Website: macys
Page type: billing-address
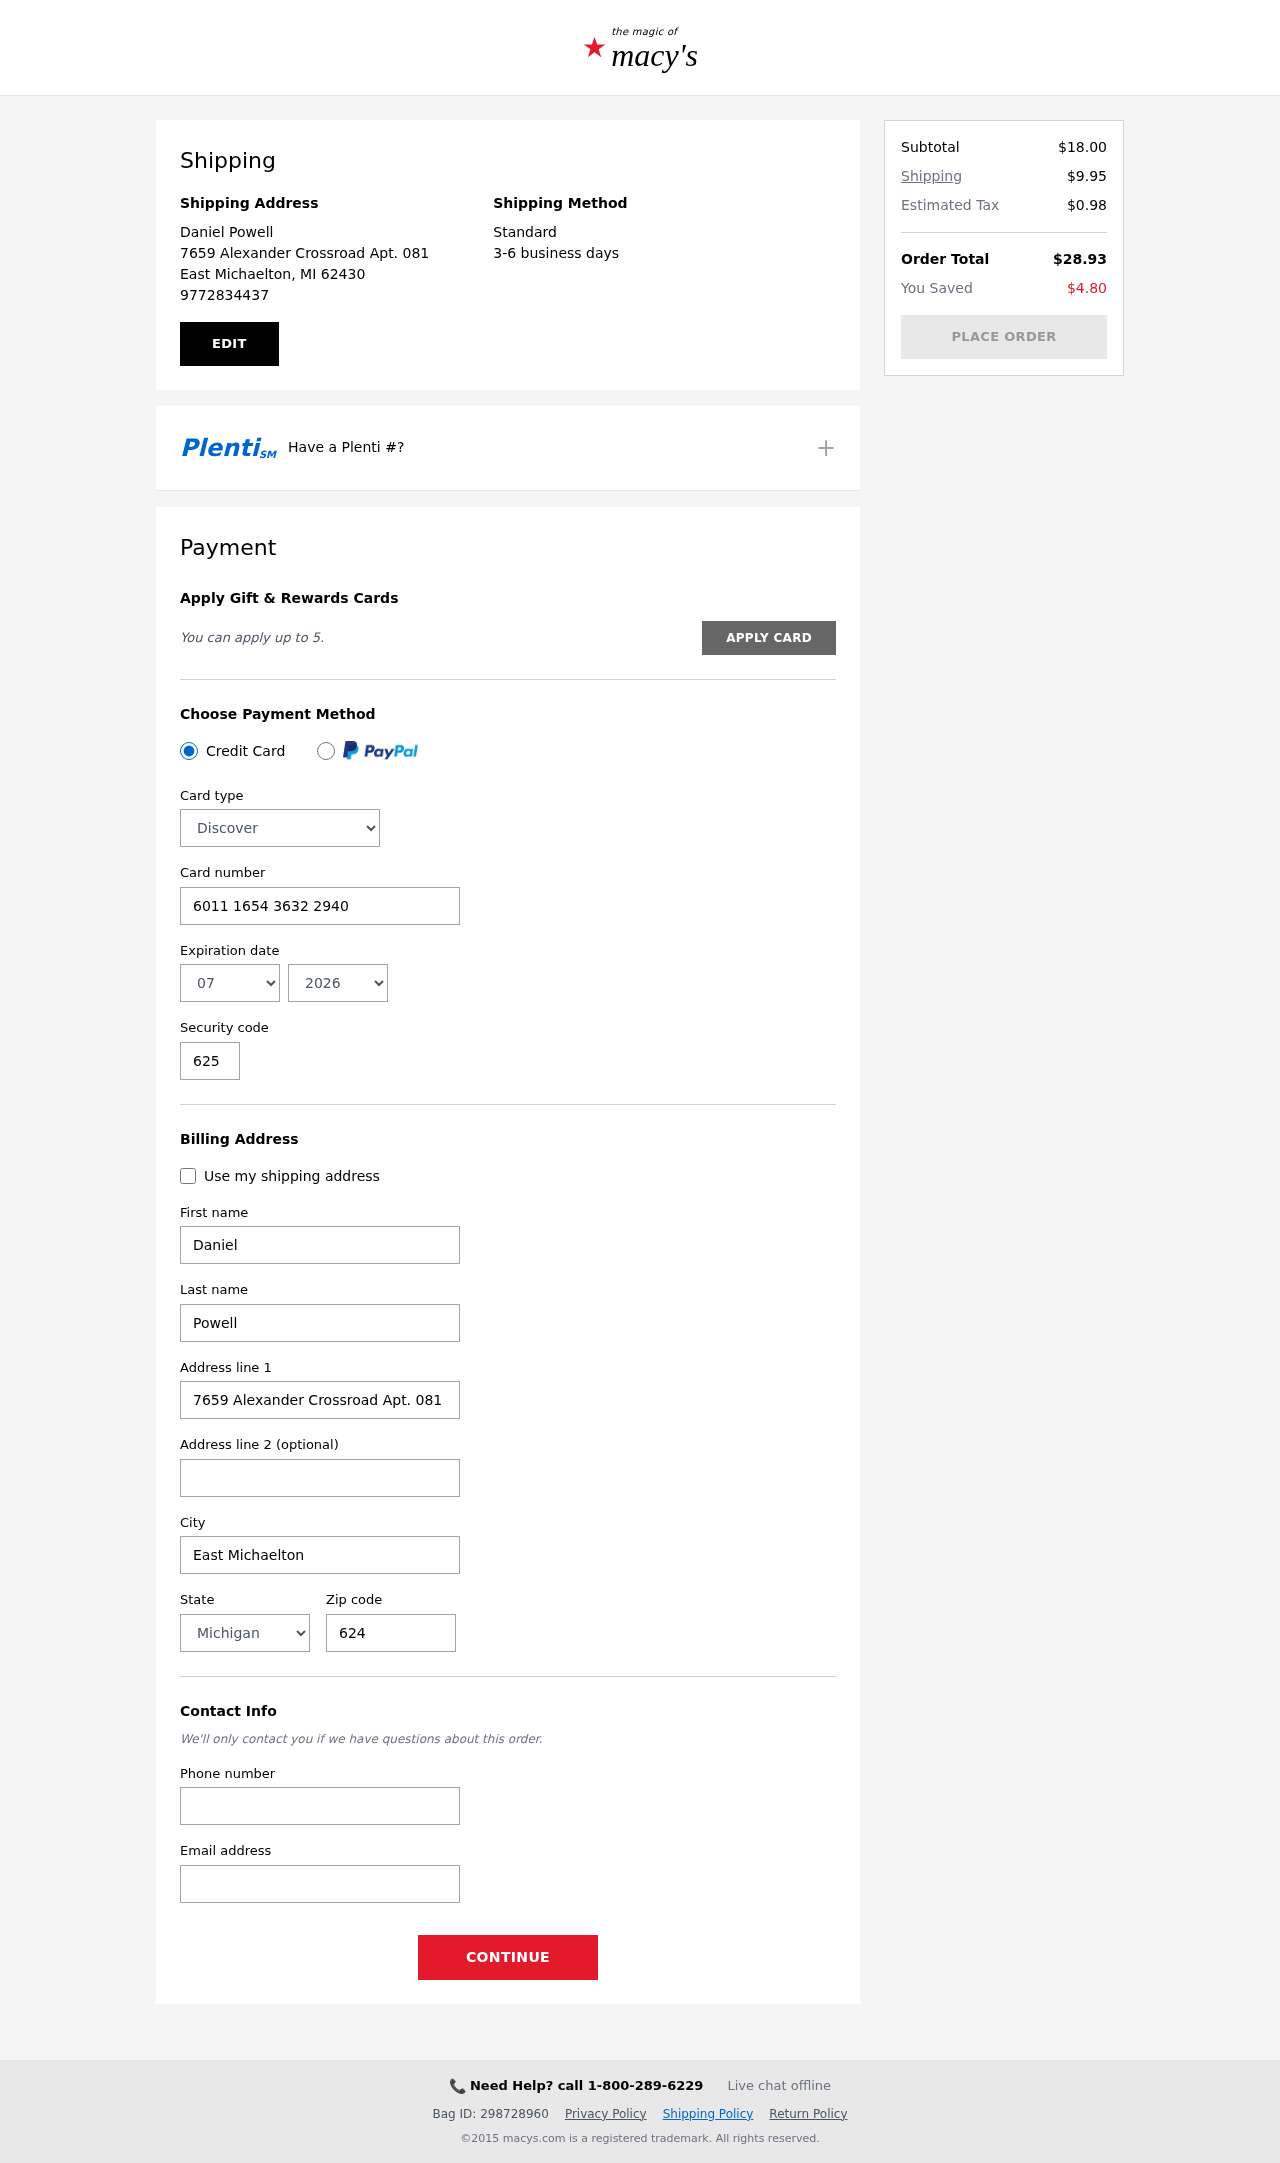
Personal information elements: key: PII_CARD_CVV
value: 625
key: PII_CARD_EXPIRY_MONTH
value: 07
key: PII_CARD_EXPIRY_YEAR
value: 26
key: PII_CARD_NUMBER
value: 6011 1654 3632 2940
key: PII_CARD_TYPE
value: Discover
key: PII_CITY
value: East Michaelton
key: PII_CITY_STATE_ZIP
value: East Michaelton, MI 62430
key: PII_EMAIL
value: danielpowell@gmail.com
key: PII_FIRSTNAME
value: Daniel
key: PII_FULLNAME
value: Daniel Powell
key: PII_LASTNAME
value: Powell
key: PII_PHONE
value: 9772834437
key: PII_POSTCODE
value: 62430
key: PII_STATE
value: Michigan
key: PII_STREET
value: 7659 Alexander Crossroad Apt. 081
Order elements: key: ORDER_SUBTOTAL
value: $18.00
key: ORDER_SHIPPING_COST
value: $9.95
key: ORDER_TAX
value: $0.98
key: ORDER_TOTAL
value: $28.93
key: ORDER_SAVINGS
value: $4.80